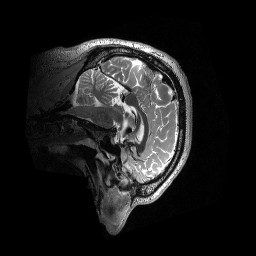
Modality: T2w
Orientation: sagittal
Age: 31
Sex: male
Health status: ill
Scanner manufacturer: siemens
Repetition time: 3.2 s